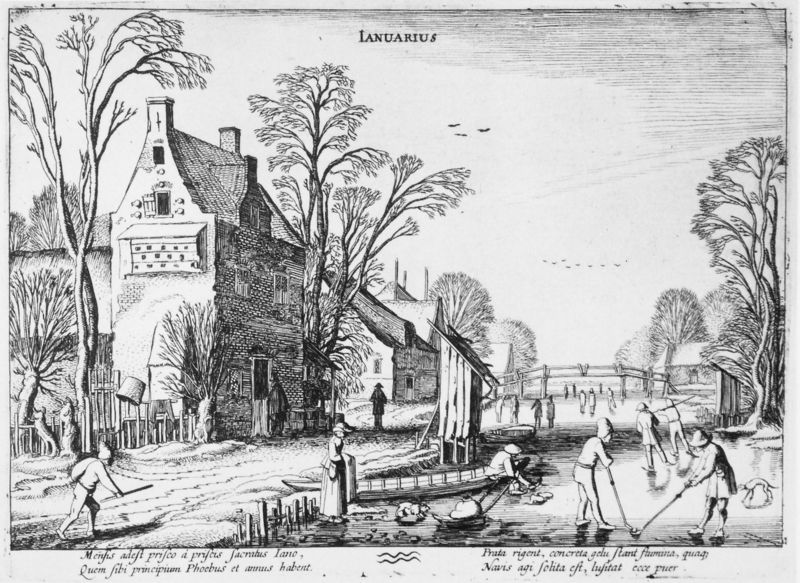
Titel: Die zwölf Monate III
Künstler: Jan van de Velde
Schlagwörter: bäume, fluss, menschen, teich, ufer, äste, straße, eis, haus, weg, vögel, weide, brücke, hütte, kamin, schornstein, winter, steg, korb, kälte, druck, januar, eislaufen, entlaubt, ianuarius